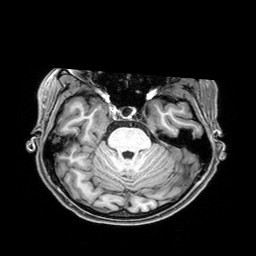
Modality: T1w
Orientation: coronal
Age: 27
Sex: female